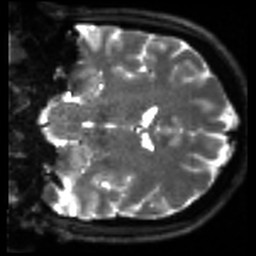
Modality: sbref
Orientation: coronal
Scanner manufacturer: siemens
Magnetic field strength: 3 T
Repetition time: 4 s
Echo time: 0.0594 s